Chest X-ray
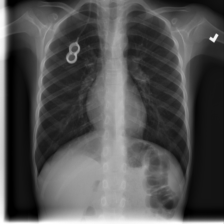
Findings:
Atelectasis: negative
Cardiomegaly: negative
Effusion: negative
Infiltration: negative
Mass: negative
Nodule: negative
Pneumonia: negative
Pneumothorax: negative
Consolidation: negative
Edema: negative
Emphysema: negative
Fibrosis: negative
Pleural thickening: negative
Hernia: negative